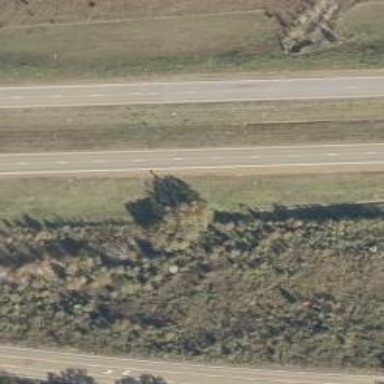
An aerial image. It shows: Asphalt road classified as trunk highway.